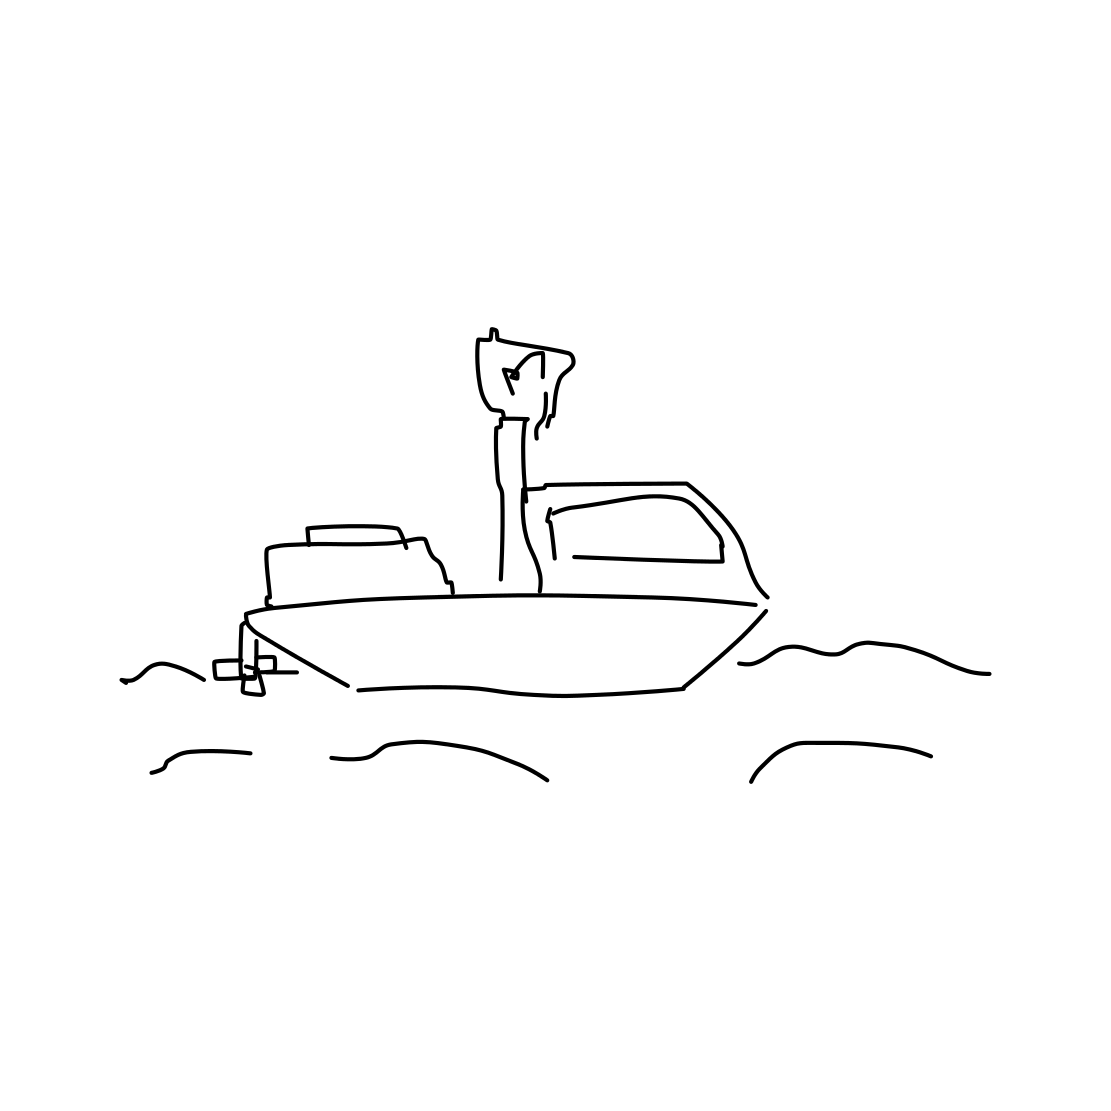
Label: ship